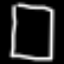
Label: square